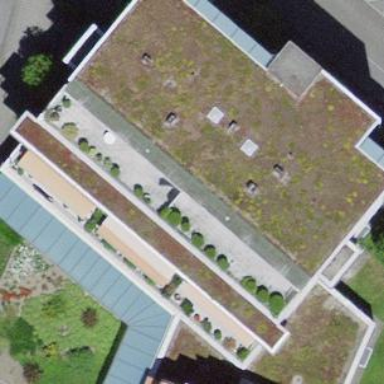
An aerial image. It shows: Part of building.